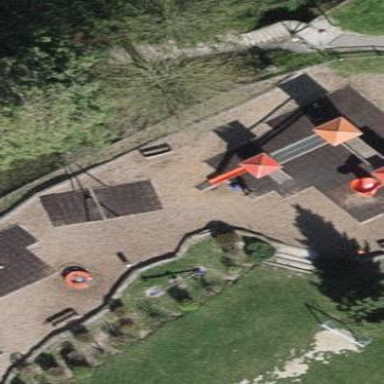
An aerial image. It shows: Playground with woodchips surface.